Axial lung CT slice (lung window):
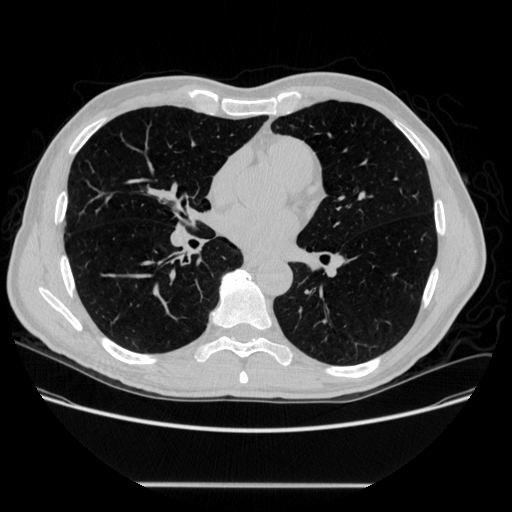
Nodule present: no